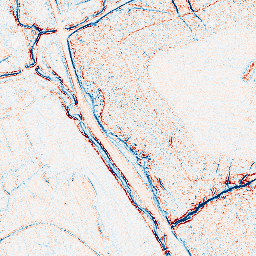
Category: edge_preserving
Decomposition family: bilateral
Decomposition parameters: d: 5
sigma_color: 25
sigma_space: 75
Upsampling method: quartic
Upsampling parameters: scale: 8
Upsampling scale: 8